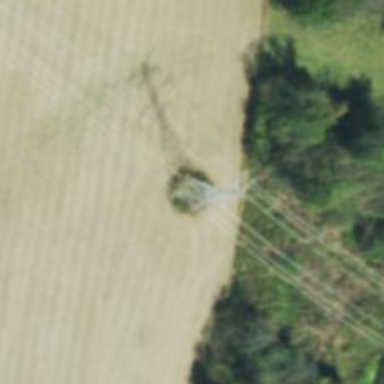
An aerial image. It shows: Lattice structure tower used for power transmission.